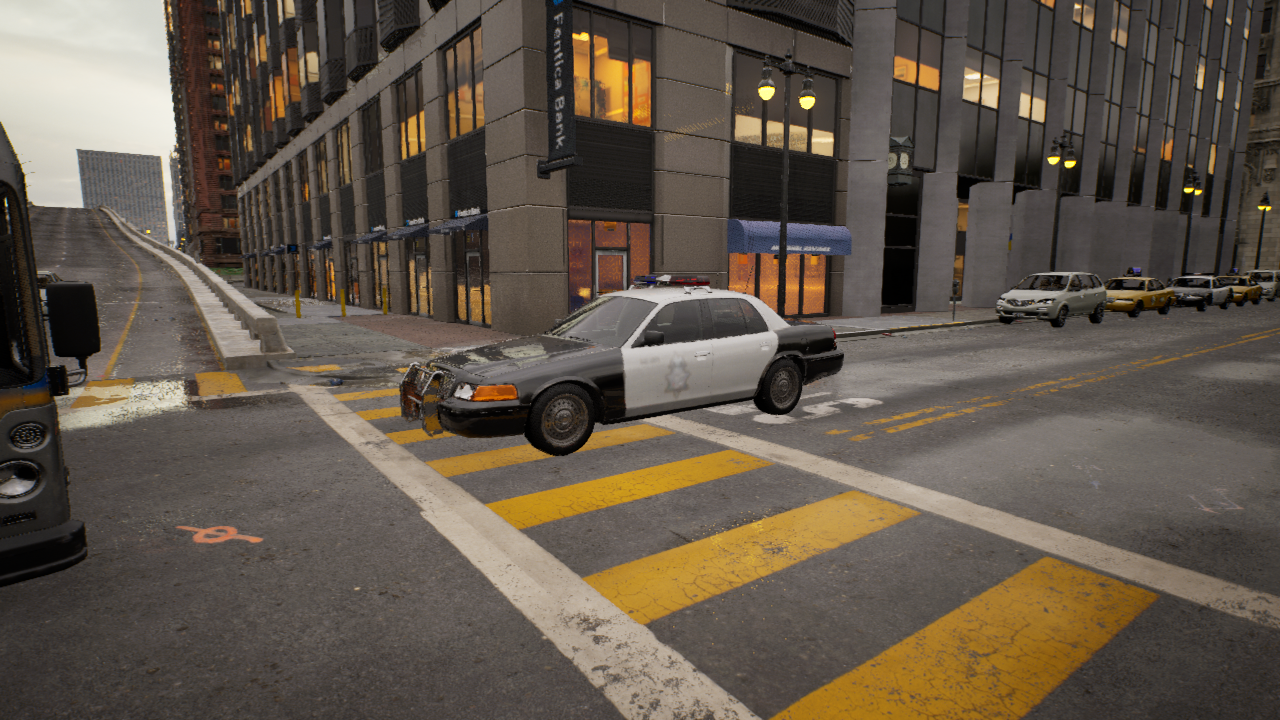
Venue: residential
Lighting: golden hour
Vehicle rig: sedan